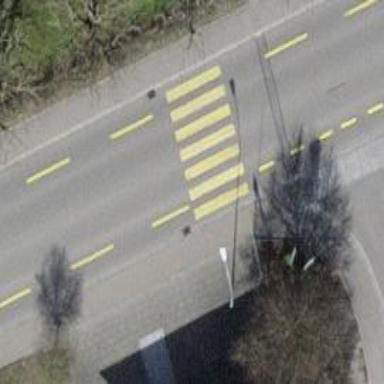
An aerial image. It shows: Uncontrolled zebra crossing on the road.